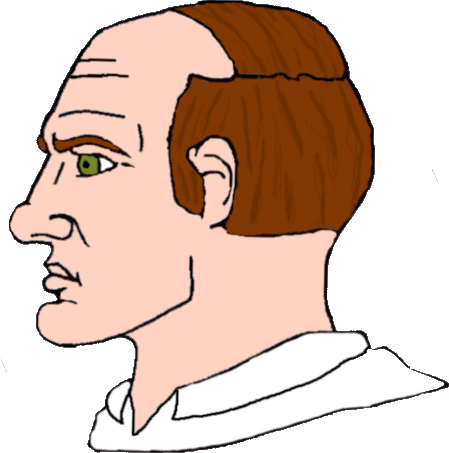
Label: 4_Yes_Chad